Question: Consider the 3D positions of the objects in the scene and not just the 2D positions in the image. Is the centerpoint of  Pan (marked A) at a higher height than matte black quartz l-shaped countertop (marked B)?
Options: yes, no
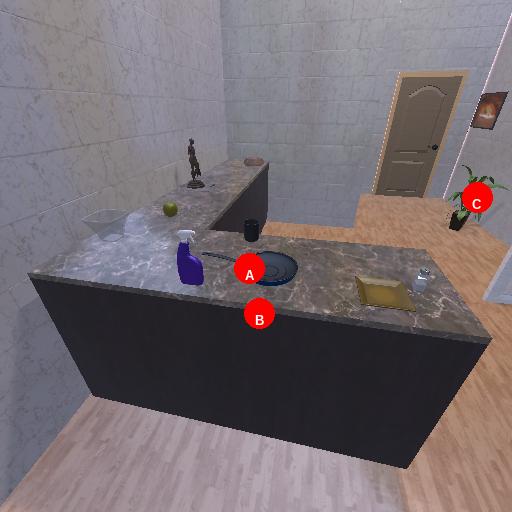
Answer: yes